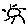
Label: sun